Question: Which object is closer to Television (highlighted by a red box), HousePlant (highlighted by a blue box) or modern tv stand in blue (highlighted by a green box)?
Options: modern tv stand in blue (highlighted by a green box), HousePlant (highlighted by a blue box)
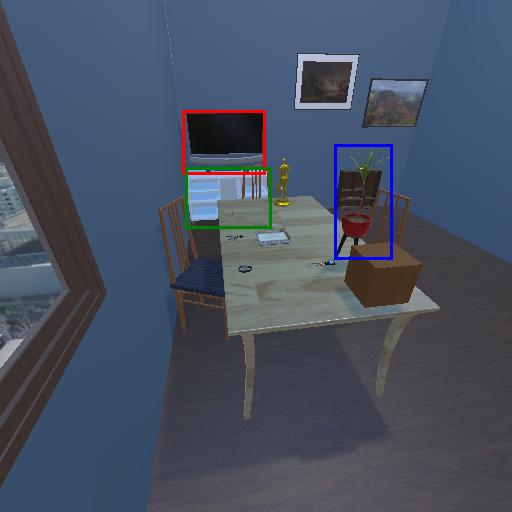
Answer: modern tv stand in blue (highlighted by a green box)